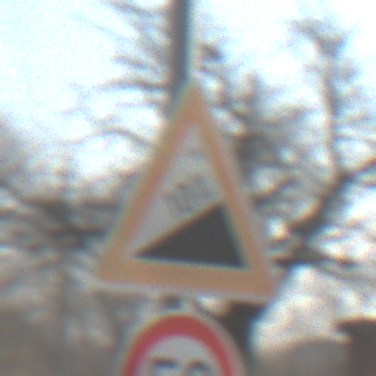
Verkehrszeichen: Steigung10
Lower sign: Geschwindigkeit50
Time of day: MorningAfternoon
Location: Outdoor (Suburban)
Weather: PartlyCloudy
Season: NotSpecified
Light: Natural